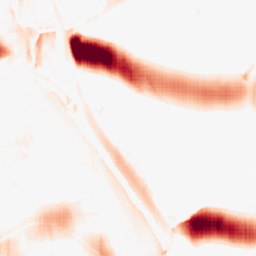
Category: morphological
Decomposition family: morphological_ellipse
Decomposition parameters: operation: opening
width: 50
height: 5
Upsampling method: sinc_blackman
Upsampling parameters: scale: 2
kernel_size: 4
Upsampling scale: 2